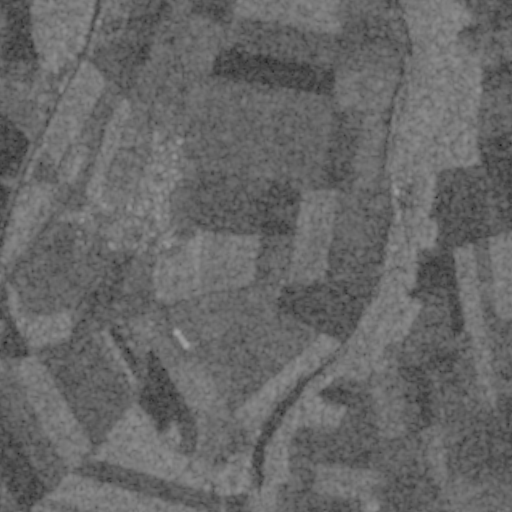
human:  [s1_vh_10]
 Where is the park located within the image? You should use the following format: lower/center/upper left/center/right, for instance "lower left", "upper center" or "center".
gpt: The park is located in the center left of the image.
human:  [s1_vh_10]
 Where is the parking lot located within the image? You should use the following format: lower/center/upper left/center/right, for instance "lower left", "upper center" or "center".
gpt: The parking lot is located in the upper left of the image.
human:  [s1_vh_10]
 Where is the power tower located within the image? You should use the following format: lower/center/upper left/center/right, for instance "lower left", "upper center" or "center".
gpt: There is no power tower in the image.

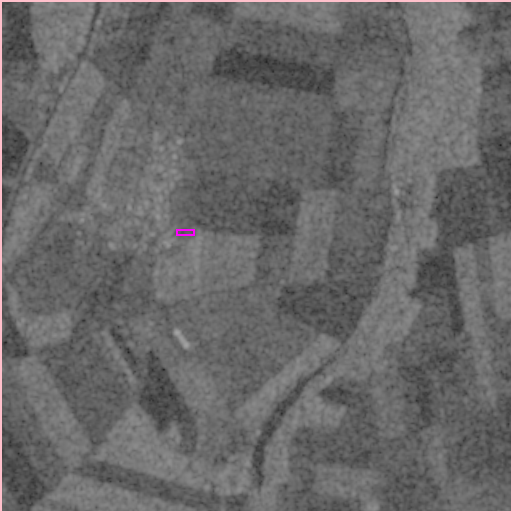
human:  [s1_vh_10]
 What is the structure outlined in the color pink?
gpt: The structure outlined in pink is a crop field.
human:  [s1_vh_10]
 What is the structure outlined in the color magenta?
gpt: The structure outlined in magenta is a park.
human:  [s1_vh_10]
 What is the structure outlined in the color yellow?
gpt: There is no yellow outline.